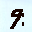
Label: 9